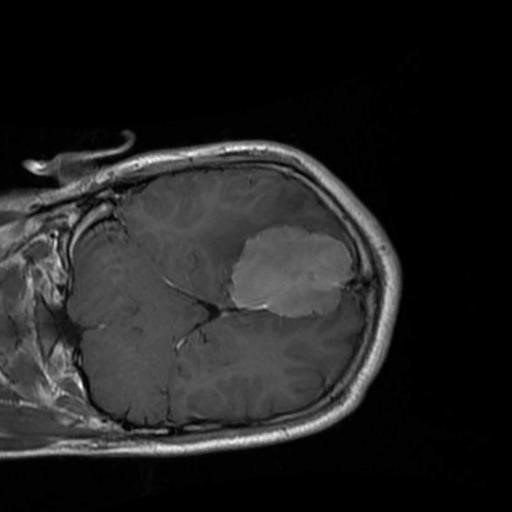
Label: brain_menin